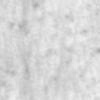
Label: no_change